Question: In windows forms, I'm trying to fill a 'DataGridView' manually by inserting 'DataGridViewRows' to it, so my code looks like this:
'''
DataGridViewRow row = new DataGridViewRow();
row.CreateCells(dgvArticles);
row.Cells[0].Value = product.Id;
row.Cells[1].Value = product.Description;
.
.
.
dgvArticles.Rows.Add(row);
'''
However, I would like to add the Cell value by column name instead of doing it by the index, something like this:
'''
row.Cells["code"].Value = product.Id;
row.Cells["description"].Value = product.Description;
'''
But doing it like that throws an error saying it couldn't find the column named "code".
I'm setting the DataGridView columns from the designer like this:

Am I doing something wrong? How can I accomplish what I want to do?
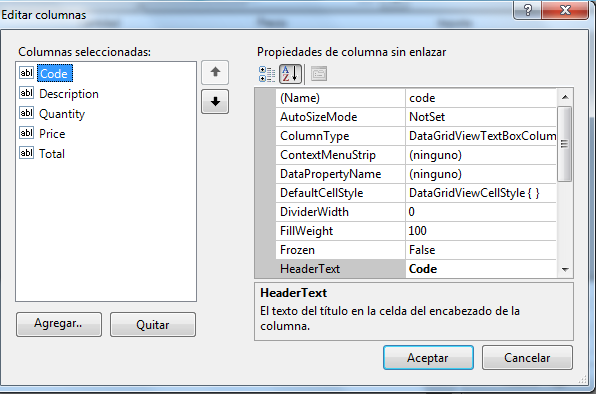
Answer: So in order to accomplish the approach you desire it would need to be done this way:
'''
//Create the new row first and get the index of the new row
int rowIndex = this.dataGridView1.Rows.Add();
//Obtain a reference to the newly created DataGridViewRow
var row = this.dataGridView1.Rows[rowIndex];
//Now this won't fail since the row and columns exist
row.Cells["code"].Value = product.Id;
row.Cells["description"].Value = product.Description;
'''